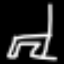
Label: chair